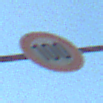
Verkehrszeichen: Geschwindigkeit100
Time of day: Midday
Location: Outdoor (Urban)
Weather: Clear
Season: NotSpecified
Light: Natural